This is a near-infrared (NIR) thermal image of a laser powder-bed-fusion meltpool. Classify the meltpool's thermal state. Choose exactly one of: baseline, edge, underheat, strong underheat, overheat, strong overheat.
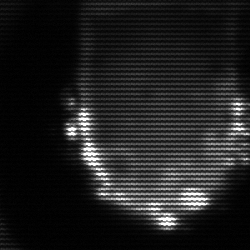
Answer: baseline